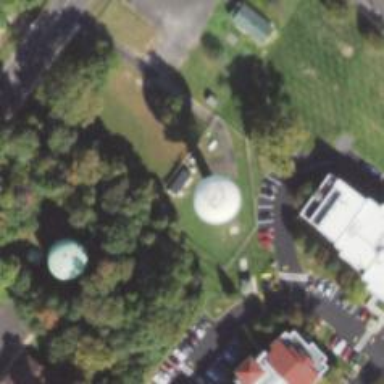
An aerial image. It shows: Water tower that is man-made.